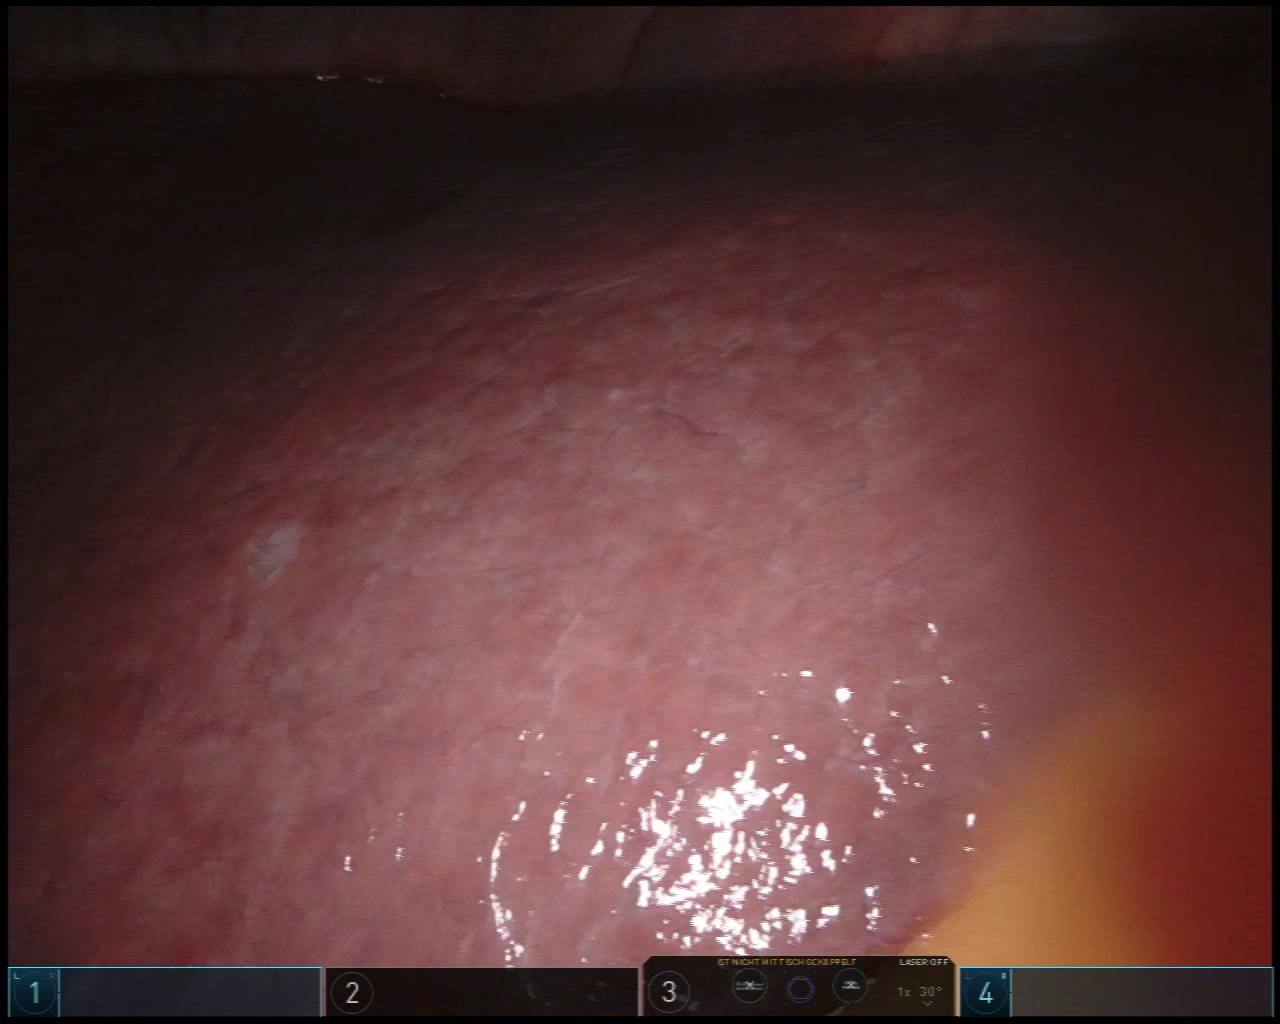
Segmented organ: liver
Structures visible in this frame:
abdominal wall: yes
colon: no
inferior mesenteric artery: no
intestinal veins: no
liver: yes
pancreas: no
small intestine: no
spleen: no
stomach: no
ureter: no
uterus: no
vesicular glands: no